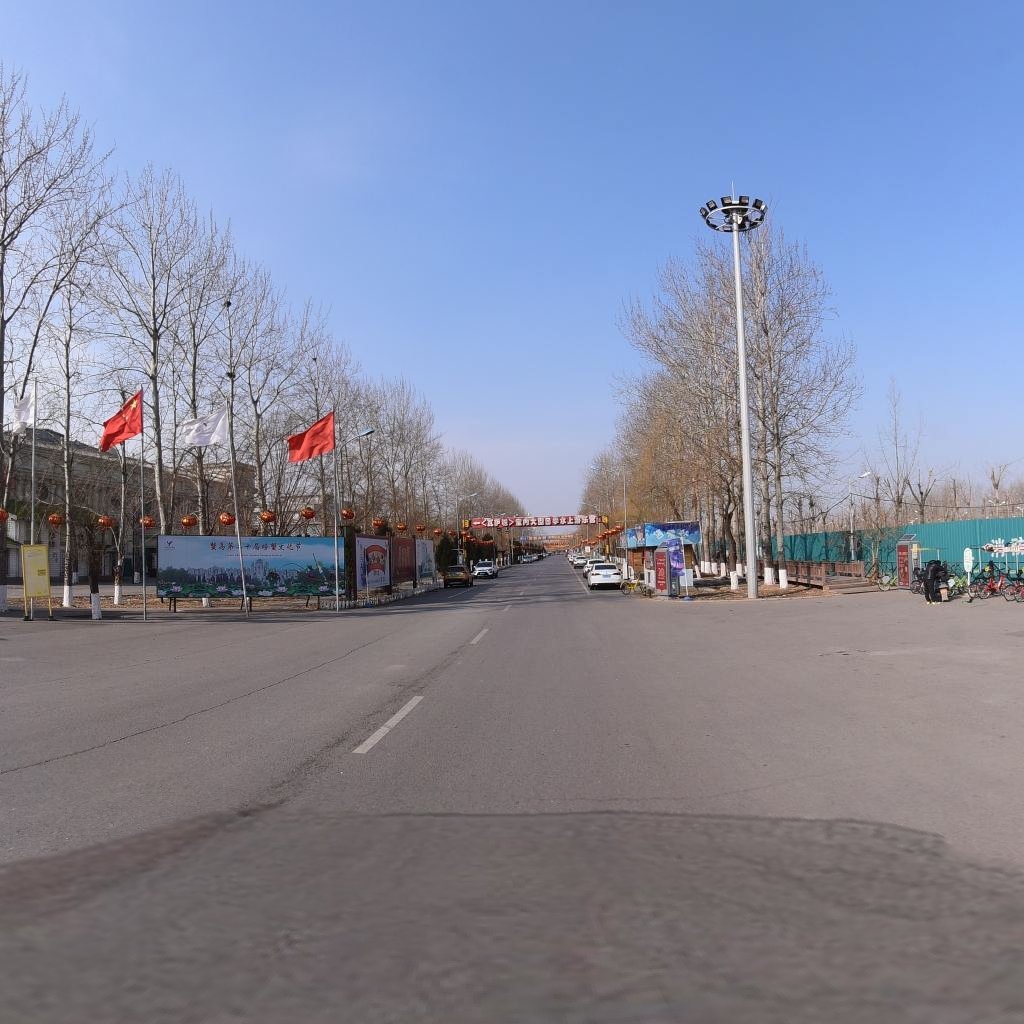
Region: Chaoyang
Road damage annotations: longitudinal crack, transverse crack